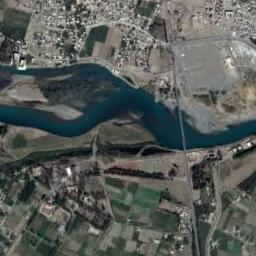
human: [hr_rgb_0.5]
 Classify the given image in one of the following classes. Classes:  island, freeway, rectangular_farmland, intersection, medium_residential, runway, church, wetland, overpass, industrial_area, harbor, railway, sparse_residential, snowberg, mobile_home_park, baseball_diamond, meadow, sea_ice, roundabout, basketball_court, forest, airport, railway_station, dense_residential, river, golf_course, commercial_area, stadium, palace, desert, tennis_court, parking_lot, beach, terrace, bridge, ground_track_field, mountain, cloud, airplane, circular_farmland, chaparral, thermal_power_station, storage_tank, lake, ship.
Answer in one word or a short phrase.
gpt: river